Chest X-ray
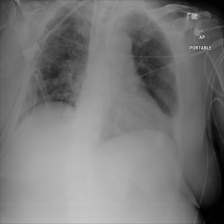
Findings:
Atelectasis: negative
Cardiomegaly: negative
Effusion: negative
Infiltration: negative
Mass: negative
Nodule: negative
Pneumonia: negative
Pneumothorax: negative
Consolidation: negative
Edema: negative
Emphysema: negative
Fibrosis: negative
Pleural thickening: negative
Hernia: negative